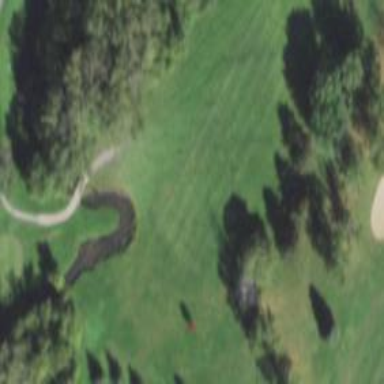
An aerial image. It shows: Golf hole.